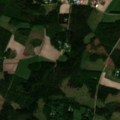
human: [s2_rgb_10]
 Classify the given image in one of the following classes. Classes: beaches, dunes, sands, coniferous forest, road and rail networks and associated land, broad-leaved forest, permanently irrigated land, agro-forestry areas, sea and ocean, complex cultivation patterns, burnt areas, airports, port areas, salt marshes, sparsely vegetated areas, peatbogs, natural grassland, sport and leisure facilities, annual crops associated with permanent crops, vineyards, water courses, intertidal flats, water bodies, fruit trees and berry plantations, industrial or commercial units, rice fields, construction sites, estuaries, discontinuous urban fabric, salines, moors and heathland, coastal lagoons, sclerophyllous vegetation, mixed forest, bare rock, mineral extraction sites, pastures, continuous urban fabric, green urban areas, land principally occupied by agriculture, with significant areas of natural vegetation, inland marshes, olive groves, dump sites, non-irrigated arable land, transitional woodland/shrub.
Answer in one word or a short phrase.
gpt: non-irrigated arable land, land principally occupied by agriculture, with significant areas of natural vegetation, mixed forest